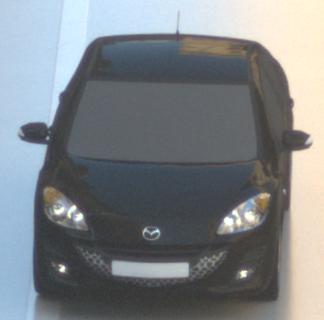
Make: Mazda
Model: 3 1.6
Detailed model: 3 (BL)
Model produced from: 2009/05
Model produced until: 2010/12
Doors: 5
Color: black
Road condition: wet road
Daytime: morning or afternoon
Contrast: low contrast